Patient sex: F
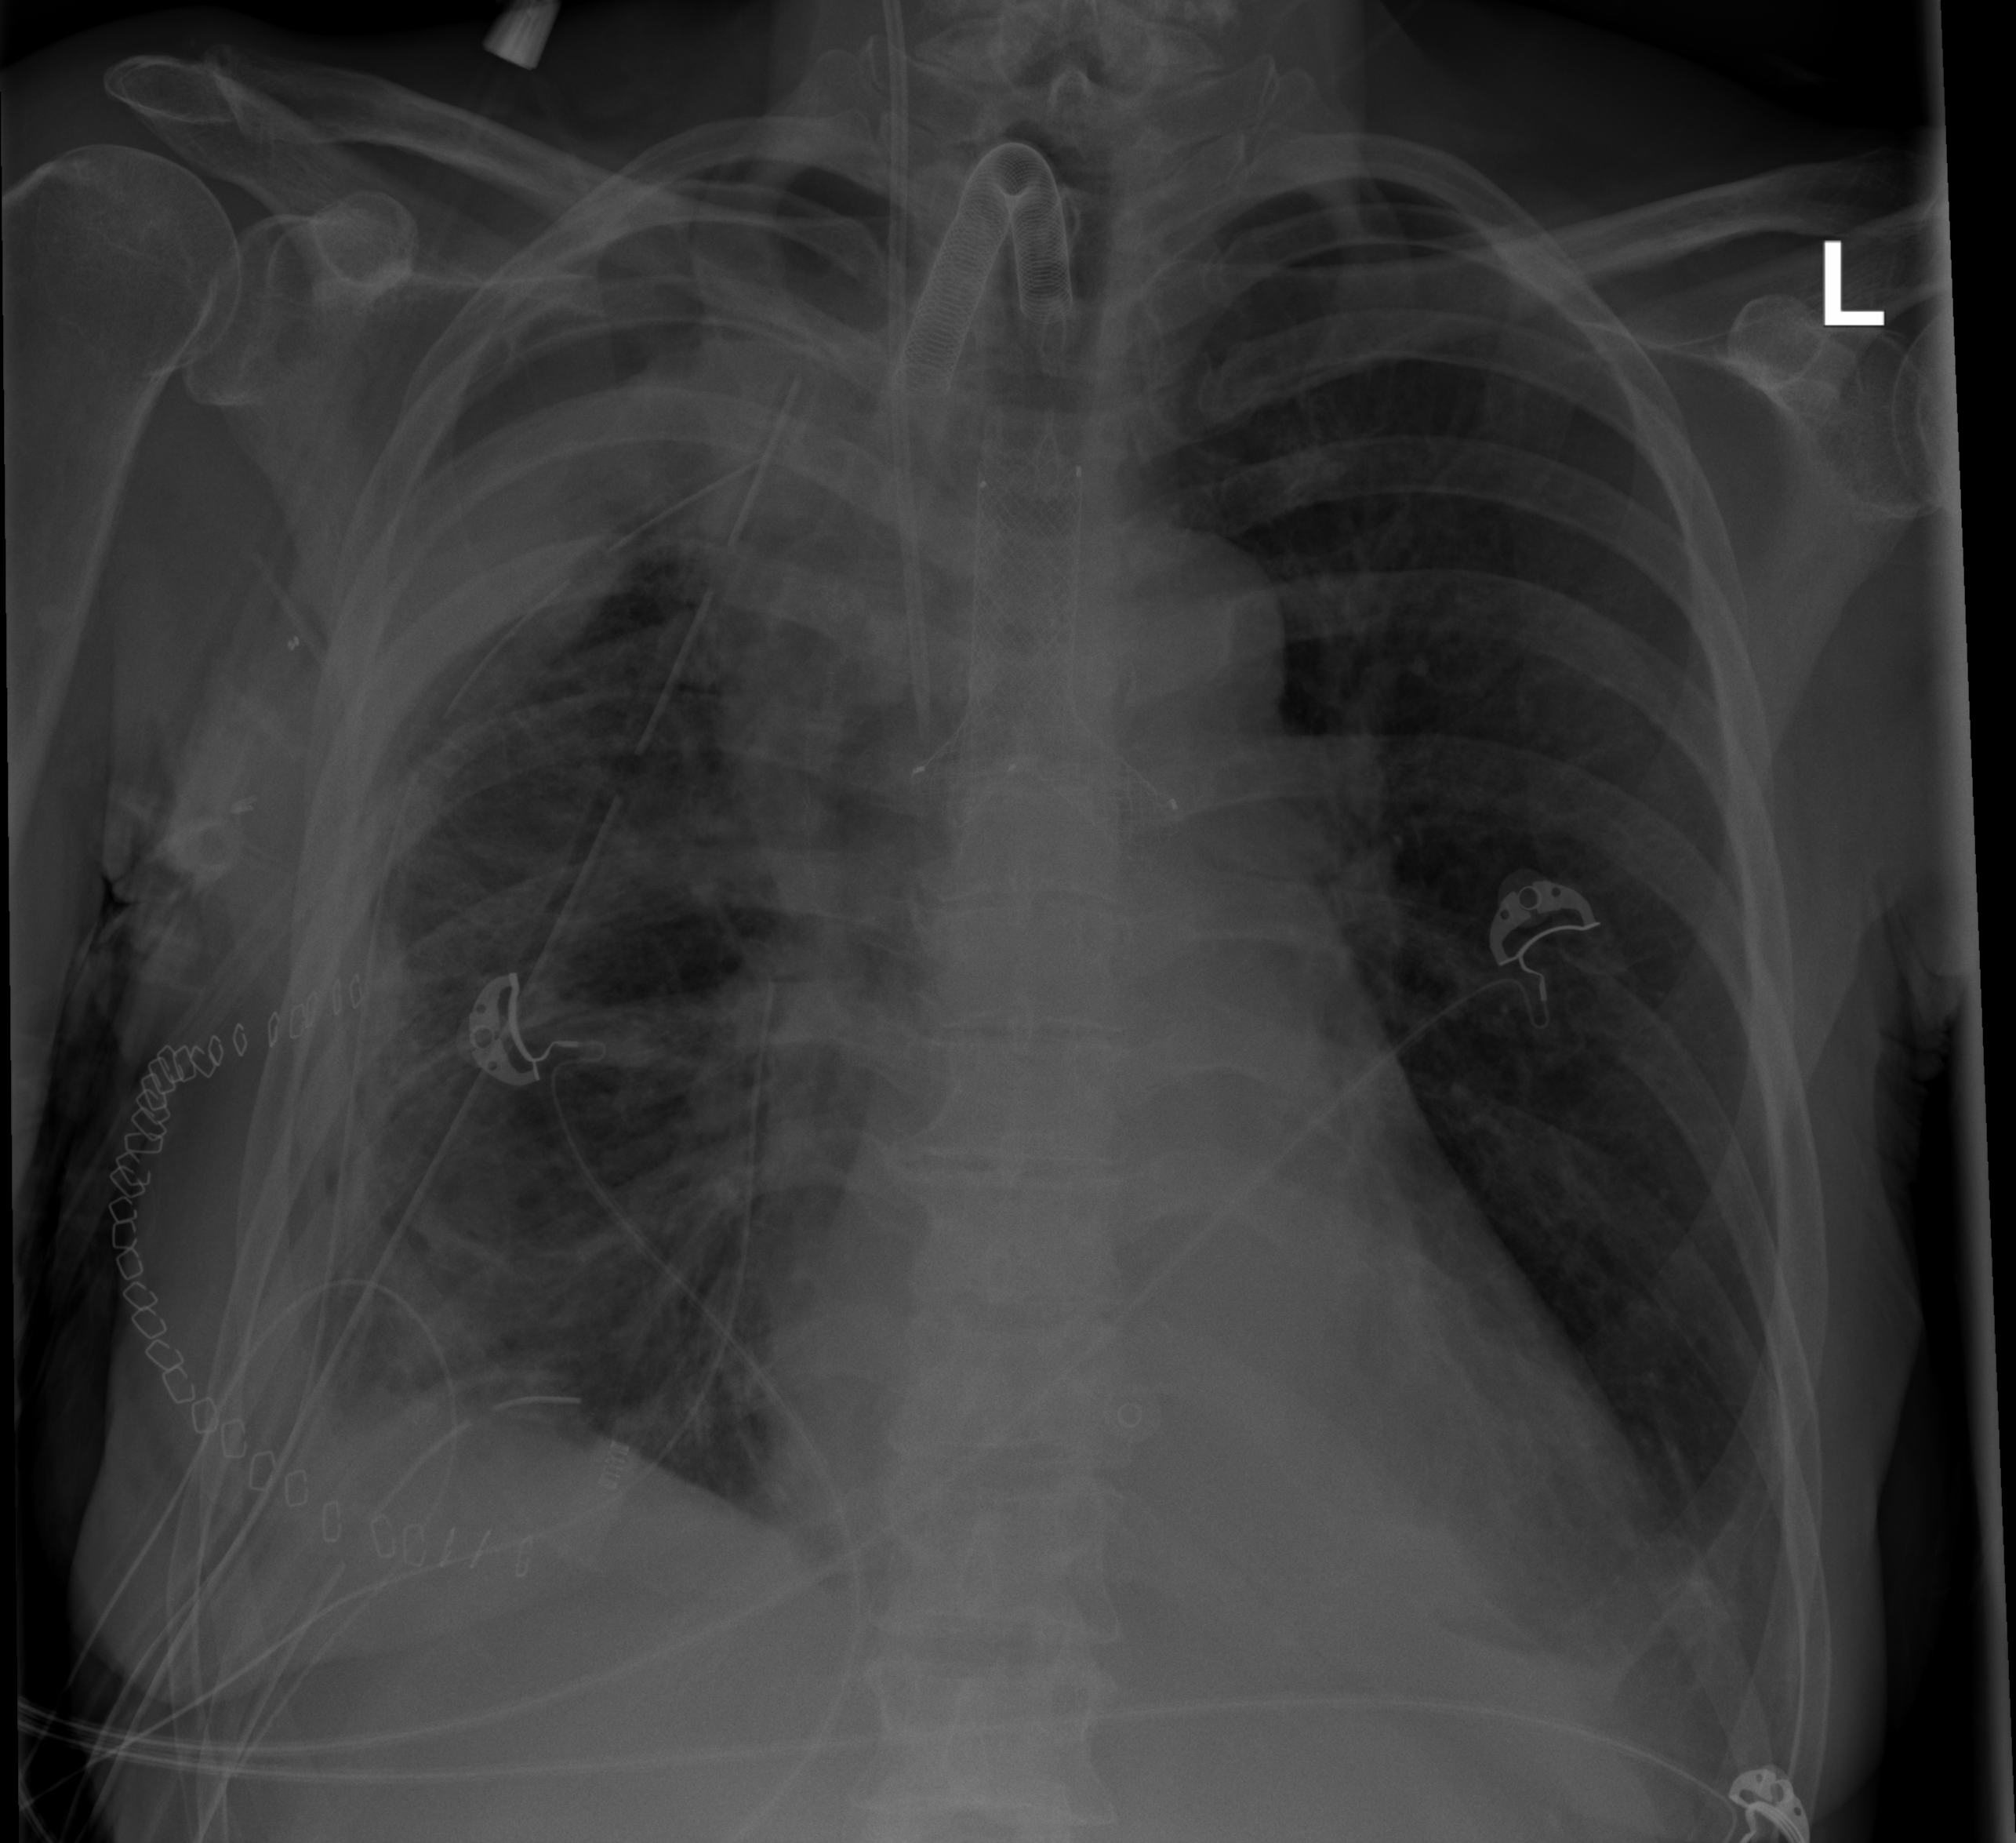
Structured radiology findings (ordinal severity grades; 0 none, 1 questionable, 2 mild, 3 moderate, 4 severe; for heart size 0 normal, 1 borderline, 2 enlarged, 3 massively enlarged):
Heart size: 2
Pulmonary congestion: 0
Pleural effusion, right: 3
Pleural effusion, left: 0
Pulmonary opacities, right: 2
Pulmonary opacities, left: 0
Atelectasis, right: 3
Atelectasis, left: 1